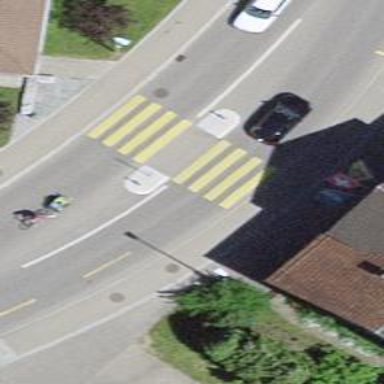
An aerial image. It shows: Footway crossing.